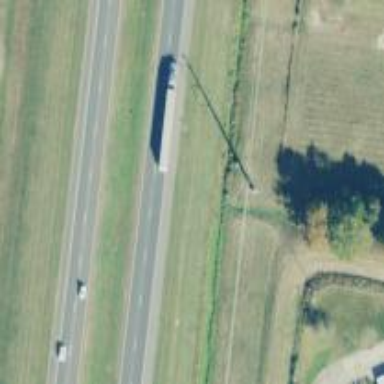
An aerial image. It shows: Power pole.